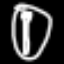
Label: fork